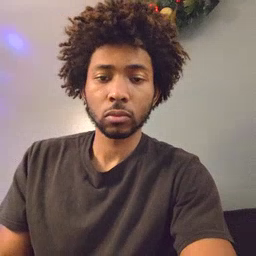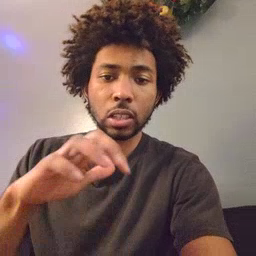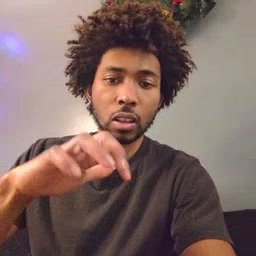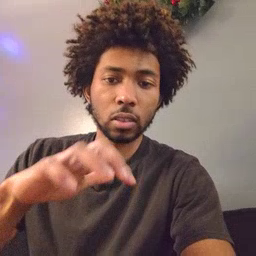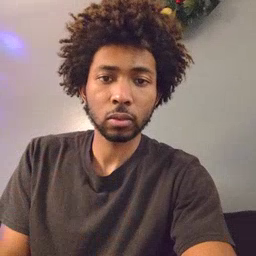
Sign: alligator